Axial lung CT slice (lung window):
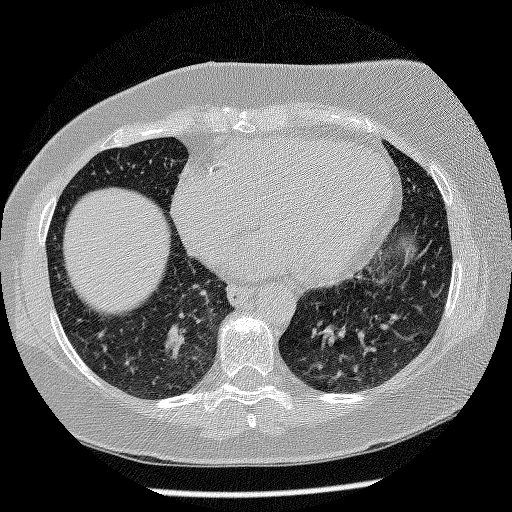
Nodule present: no